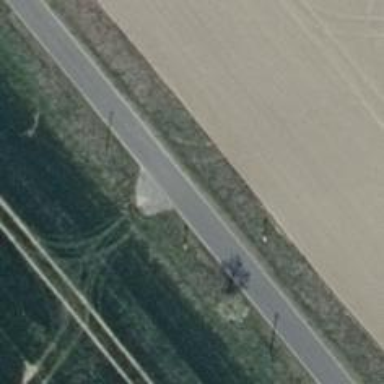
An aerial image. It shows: Passing place on the road.